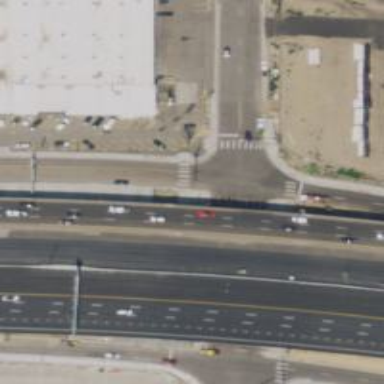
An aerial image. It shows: Zebra crossing on the road.